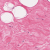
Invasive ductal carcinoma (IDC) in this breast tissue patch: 0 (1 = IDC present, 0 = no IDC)